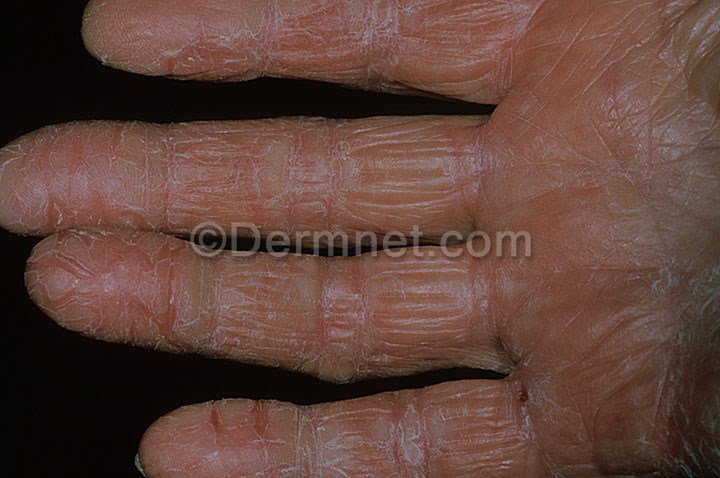
Disease: Eczema Photos